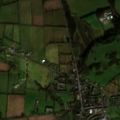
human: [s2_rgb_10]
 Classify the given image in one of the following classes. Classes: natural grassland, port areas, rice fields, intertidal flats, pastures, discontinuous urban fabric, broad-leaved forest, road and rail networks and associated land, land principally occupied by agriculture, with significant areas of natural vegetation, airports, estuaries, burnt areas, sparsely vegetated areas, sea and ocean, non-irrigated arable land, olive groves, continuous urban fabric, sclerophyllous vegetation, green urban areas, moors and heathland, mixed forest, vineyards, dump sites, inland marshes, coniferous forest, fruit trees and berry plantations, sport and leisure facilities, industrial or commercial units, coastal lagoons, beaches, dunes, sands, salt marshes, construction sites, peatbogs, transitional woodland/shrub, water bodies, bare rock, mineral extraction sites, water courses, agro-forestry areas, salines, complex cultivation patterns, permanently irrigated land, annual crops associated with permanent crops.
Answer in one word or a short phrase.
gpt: discontinuous urban fabric, non-irrigated arable land, pastures, mixed forest